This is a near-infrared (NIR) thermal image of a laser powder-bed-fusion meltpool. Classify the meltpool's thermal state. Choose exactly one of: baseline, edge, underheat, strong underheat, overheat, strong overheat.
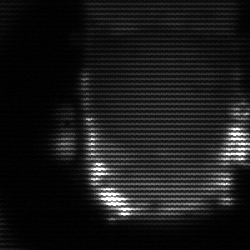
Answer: baseline